Question: Well, thats the html code:
'''
<ul>
<li>first item</li>
<li>second item</li>
</ul>
'''
And the css:
'''
ul, li { margin: 0px; padding: 0px; }
'''
Nothing fancy, right? And nothing to be proud of, it just shows a list without any margins or padding. Well, almost...

What about this space there? I can't seem to get rid of it. Any ideas? :]
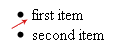
Answer: If you want to remove the space between text and bullet, you got to change the HTML-code a little bit:
'''
<ul>
<li><span>first item</span></li>
<li><span>second item</span></li>
</ul>
'''
By giving the li a relative position and the span an absolute position, you can move the span to the left:
'''
li {
position: relative;
}
li span {
position: absolute;
left: 0;
}
'''